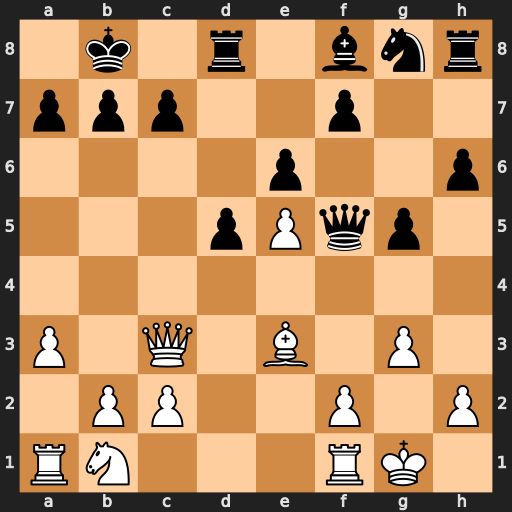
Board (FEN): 1k1r1bnr/ppp2p2/4p2p/3pPqp1/8/P1Q1B1P1/1PP2P1P/RN3RK1
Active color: w
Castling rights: -
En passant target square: -
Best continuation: Bxa7+ Kxa7 Qxc7